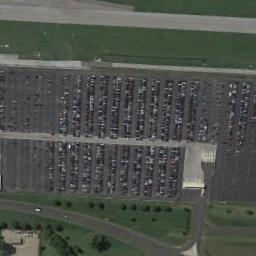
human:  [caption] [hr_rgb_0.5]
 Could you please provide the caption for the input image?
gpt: There are many different colors and styles of cars in the parking lot .

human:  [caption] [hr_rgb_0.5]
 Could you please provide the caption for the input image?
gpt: The parking lot is full of cars next to the grass .

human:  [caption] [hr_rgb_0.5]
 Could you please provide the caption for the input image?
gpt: The parking lot has lots of cars arranged neatly in lines is surrounded by lawn .

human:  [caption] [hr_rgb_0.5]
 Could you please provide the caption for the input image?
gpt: There are several trees beside the parking lot .

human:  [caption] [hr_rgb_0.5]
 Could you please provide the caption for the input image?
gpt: There are hundreds of cars on the parking lot with green lawns around .